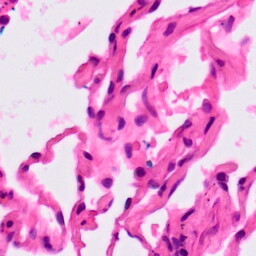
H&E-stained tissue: Lung